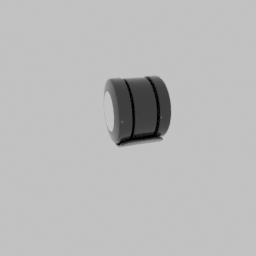
Label: mechanical